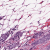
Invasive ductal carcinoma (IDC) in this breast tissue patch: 1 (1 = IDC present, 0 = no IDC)